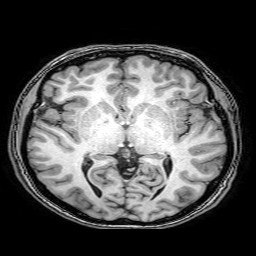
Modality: T1w
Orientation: coronal
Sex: female
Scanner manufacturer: philips
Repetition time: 0.008119 s
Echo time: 0.00371 s